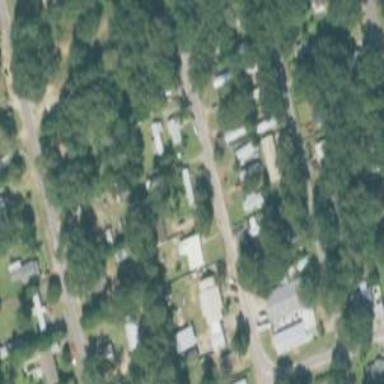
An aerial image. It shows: Residential area known as trailer park.